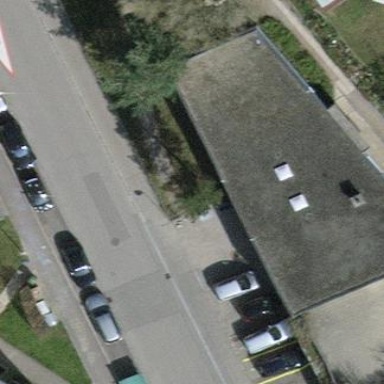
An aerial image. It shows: Kindergarten building.